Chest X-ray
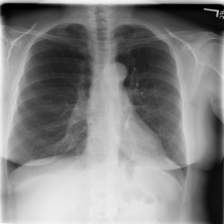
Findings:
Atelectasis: negative
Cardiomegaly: negative
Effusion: negative
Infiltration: negative
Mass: positive
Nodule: negative
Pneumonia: negative
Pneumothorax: negative
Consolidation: negative
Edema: negative
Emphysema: negative
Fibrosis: negative
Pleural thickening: negative
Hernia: negative